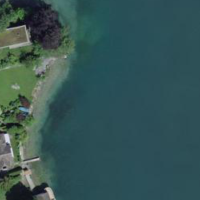
EUNIS habitat code: 14
Species observed at this site:
Chroicocephalus ridibundus
Muscicapa striata
Sterna hirundo
Corvus corone
Cygnus olor
Fulica atra
Anas platyrhynchos